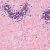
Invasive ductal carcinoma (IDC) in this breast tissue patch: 0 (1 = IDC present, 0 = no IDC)